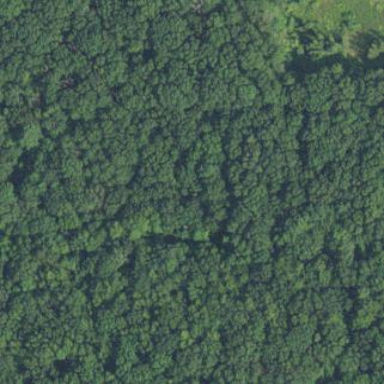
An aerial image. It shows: Mixed leaf woodland.